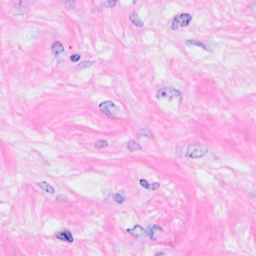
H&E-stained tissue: Breast